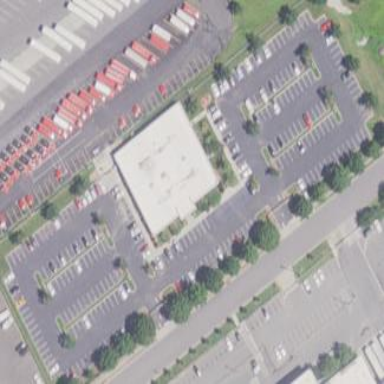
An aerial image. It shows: Parking area.